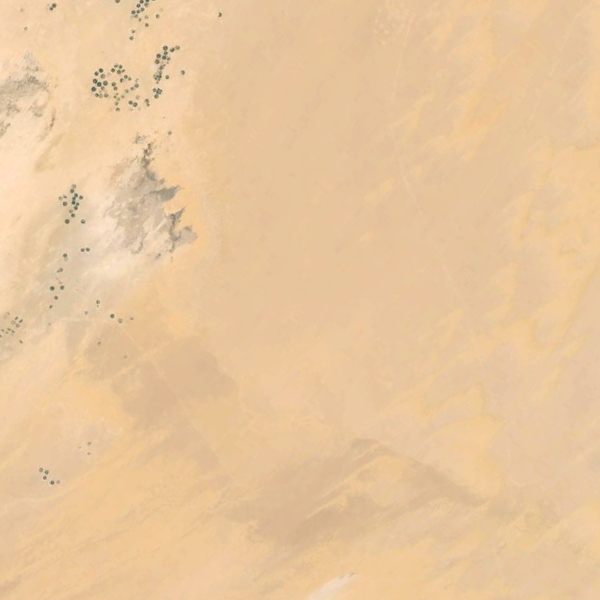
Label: Desert